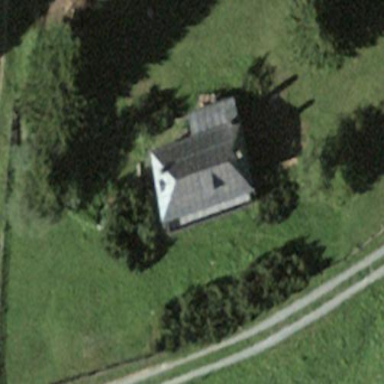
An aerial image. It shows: Building with hipped roof made of dark grey slate.